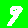
Digit: 9